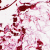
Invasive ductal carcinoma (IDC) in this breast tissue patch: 0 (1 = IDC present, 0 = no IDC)